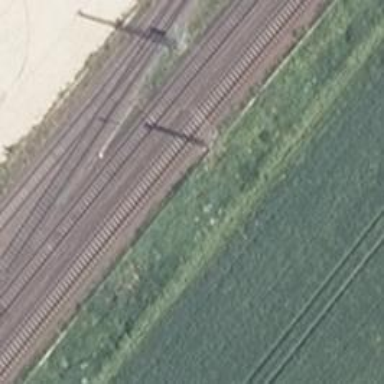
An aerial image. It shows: Railway signal.